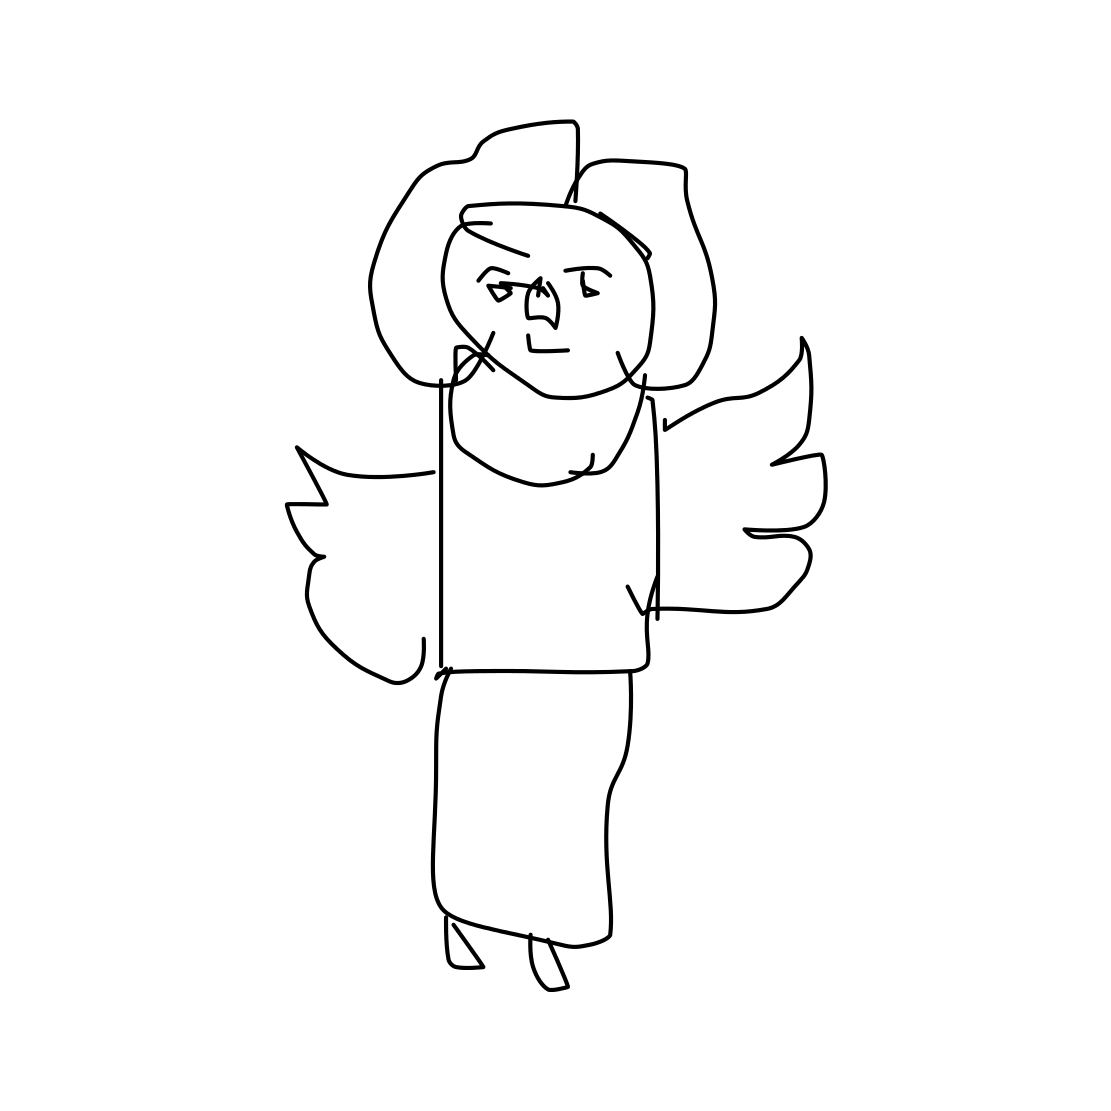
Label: angel